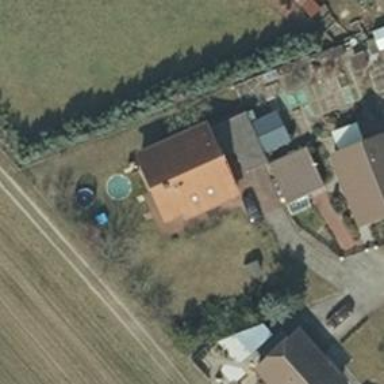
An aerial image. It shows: House with gabled roof oriented along with red color.